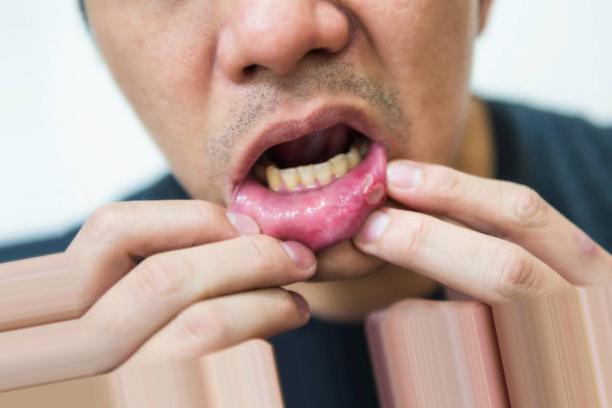
Condition: Mouth Ulcer